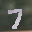
Label: 7